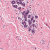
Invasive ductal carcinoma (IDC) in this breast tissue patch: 0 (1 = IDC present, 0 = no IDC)